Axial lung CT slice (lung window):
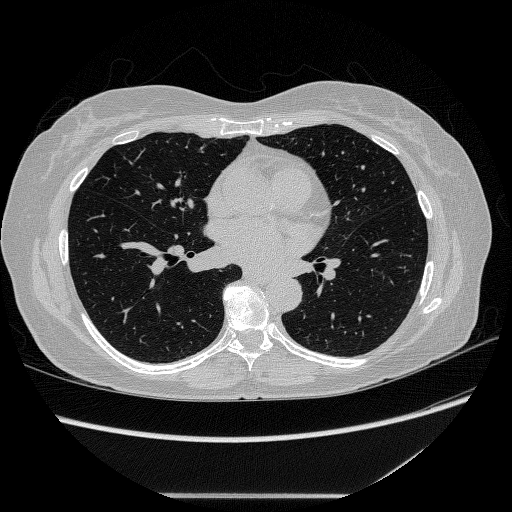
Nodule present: no